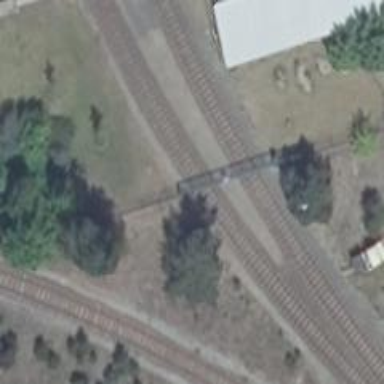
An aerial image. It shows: Railway yard in service.